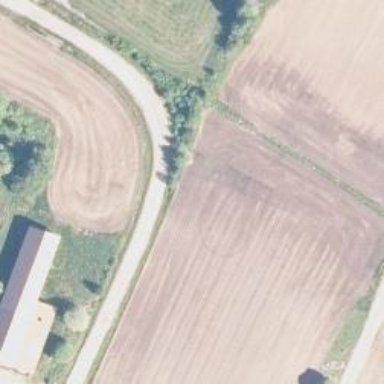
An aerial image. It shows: Unclassified road.